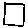
Label: square